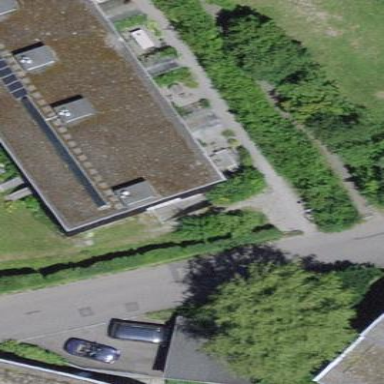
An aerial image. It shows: Flat-roofed terrace building.